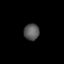
Tissue: prostate
Cell type: Fibroblasts
Senescence score: 0.7502
Nuclear area (px): 251
Mean DAPI intensity: 88.191